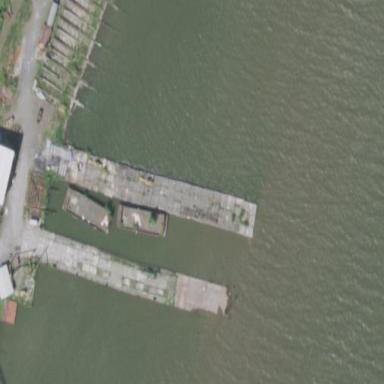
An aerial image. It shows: Man-made pier.